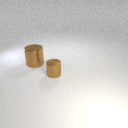
small brown metal cylinder to the right of large brown metal cylinder